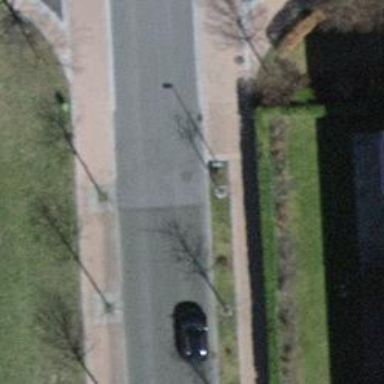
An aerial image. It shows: Uncontrolled road crossing.